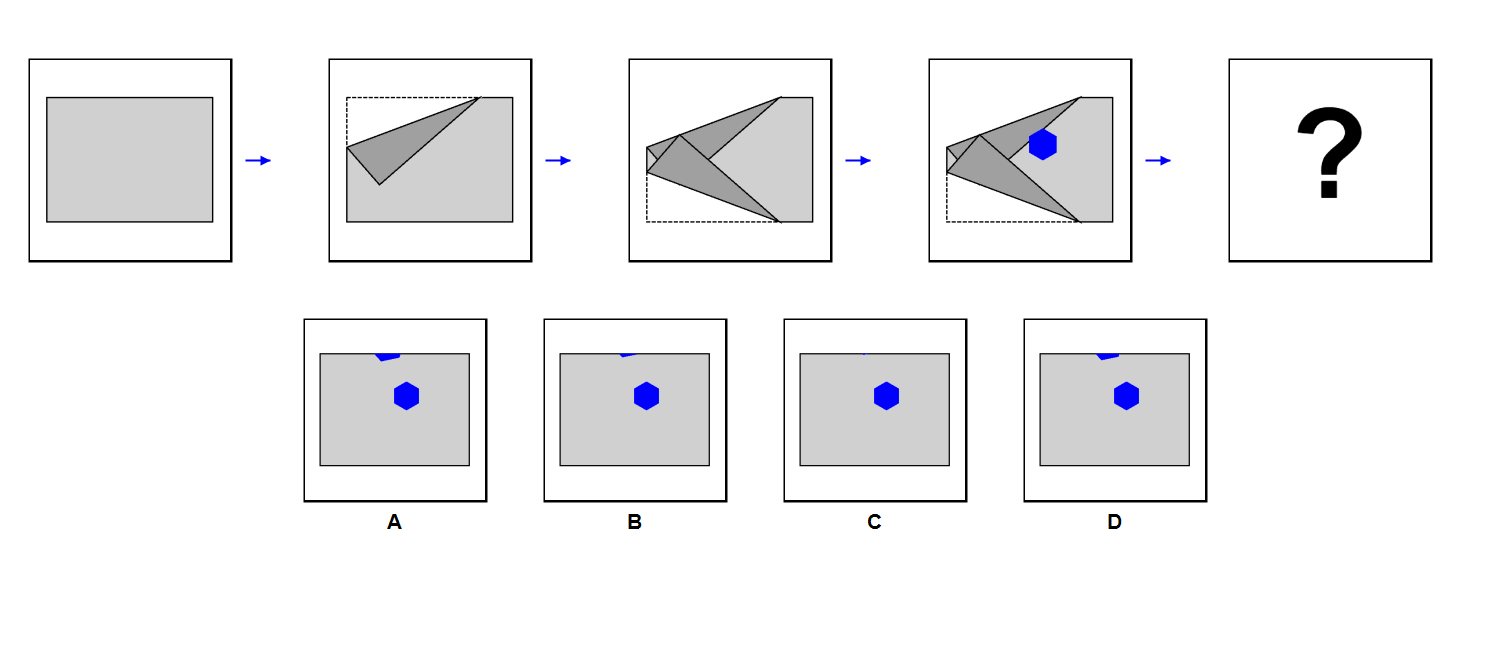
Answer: B